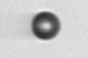
Label: bead